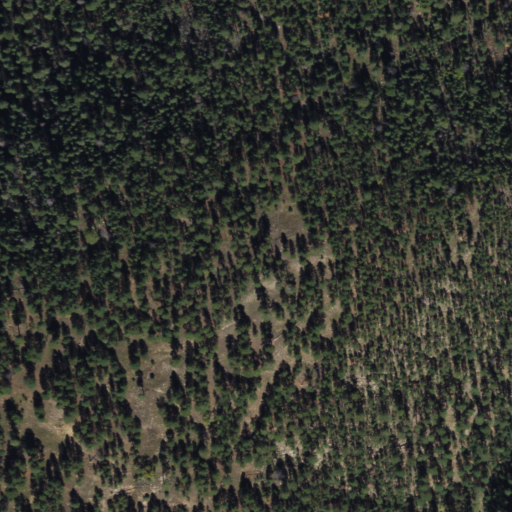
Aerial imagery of mountain in Arizona named Hart Point containing grassland and evergreen forest